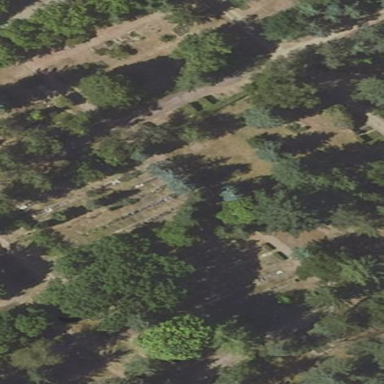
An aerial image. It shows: Graveyard.